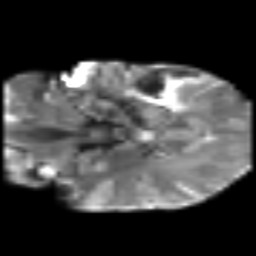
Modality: T2w
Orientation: coronal
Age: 39
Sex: female
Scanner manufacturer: siemens
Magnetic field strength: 3 T
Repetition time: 6.1 s
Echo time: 0.101 s